Field crop: maize
Growth stage: 2
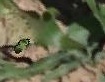
Species: maize